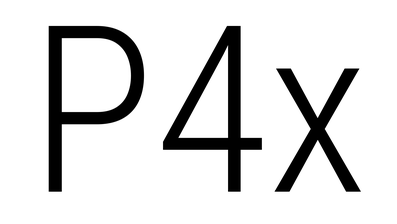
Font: Roboto_Condensed_Light